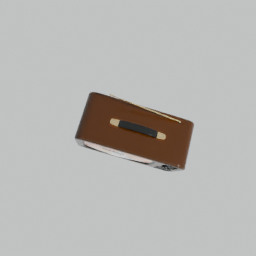
Label: electronics